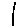
Label: line